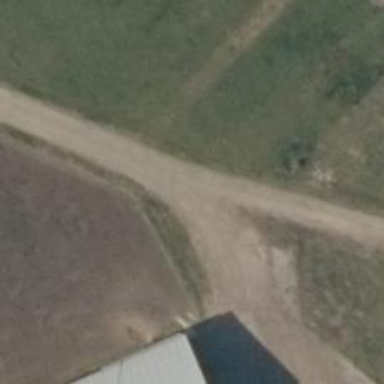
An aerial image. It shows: Dirt track with grade 3 quality.